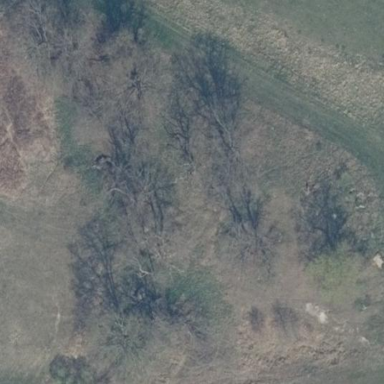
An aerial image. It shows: Patch of scrub vegetation.